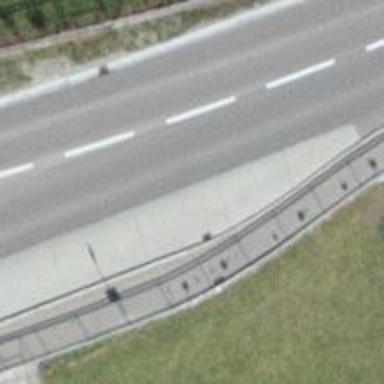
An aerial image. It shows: Platform for public transport on the road.